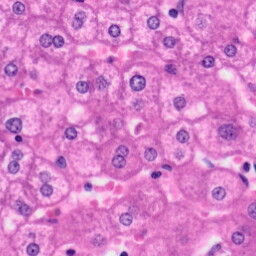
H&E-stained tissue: Liver